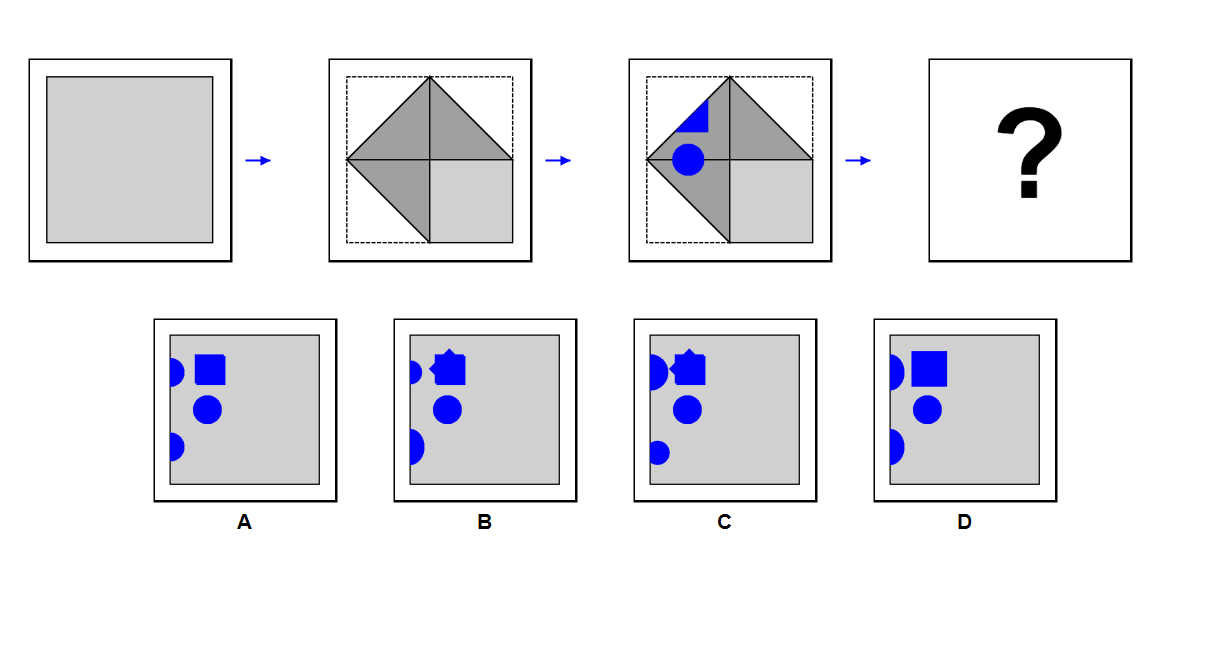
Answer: A